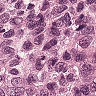
Metastatic tissue present: yes